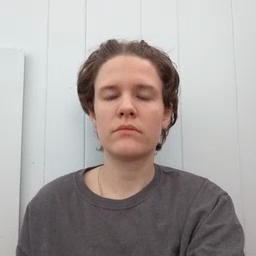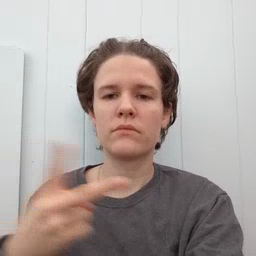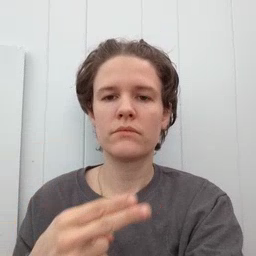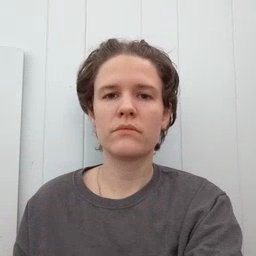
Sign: cut